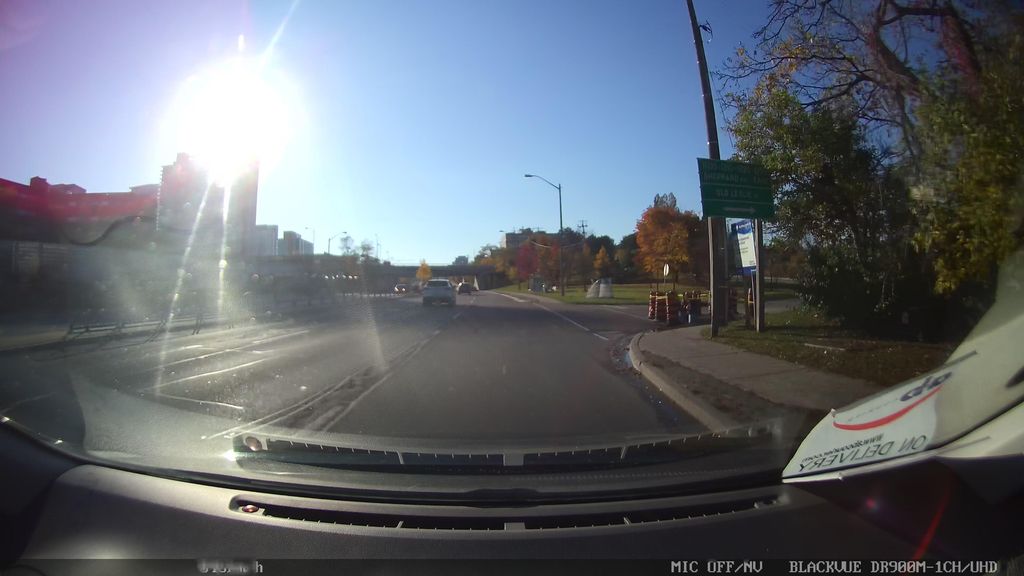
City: toronto